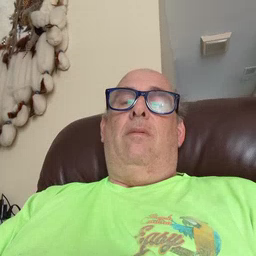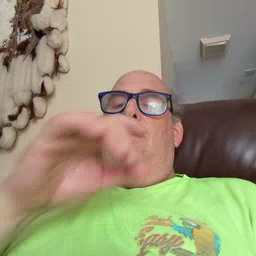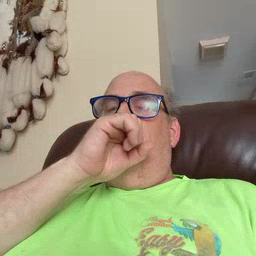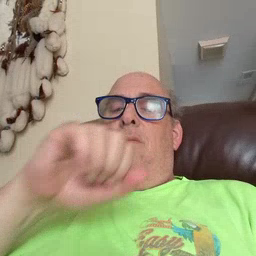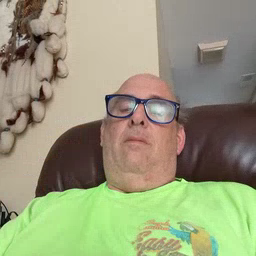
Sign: orange